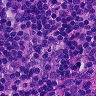
Metastatic tissue present: no